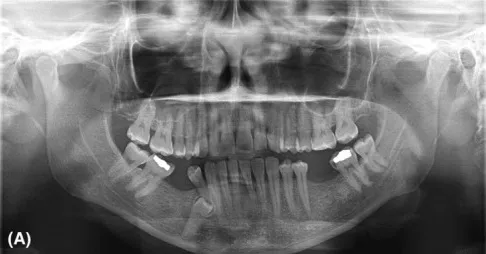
Panoramic.
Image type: radiology (x_ray)